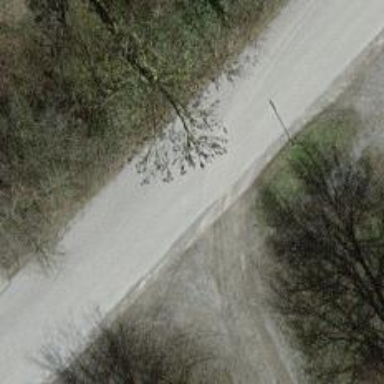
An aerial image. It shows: Gravel parking aisle.